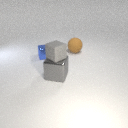
large gray metal cube in front of large brown rubber sphere